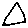
Label: triangle